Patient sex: M
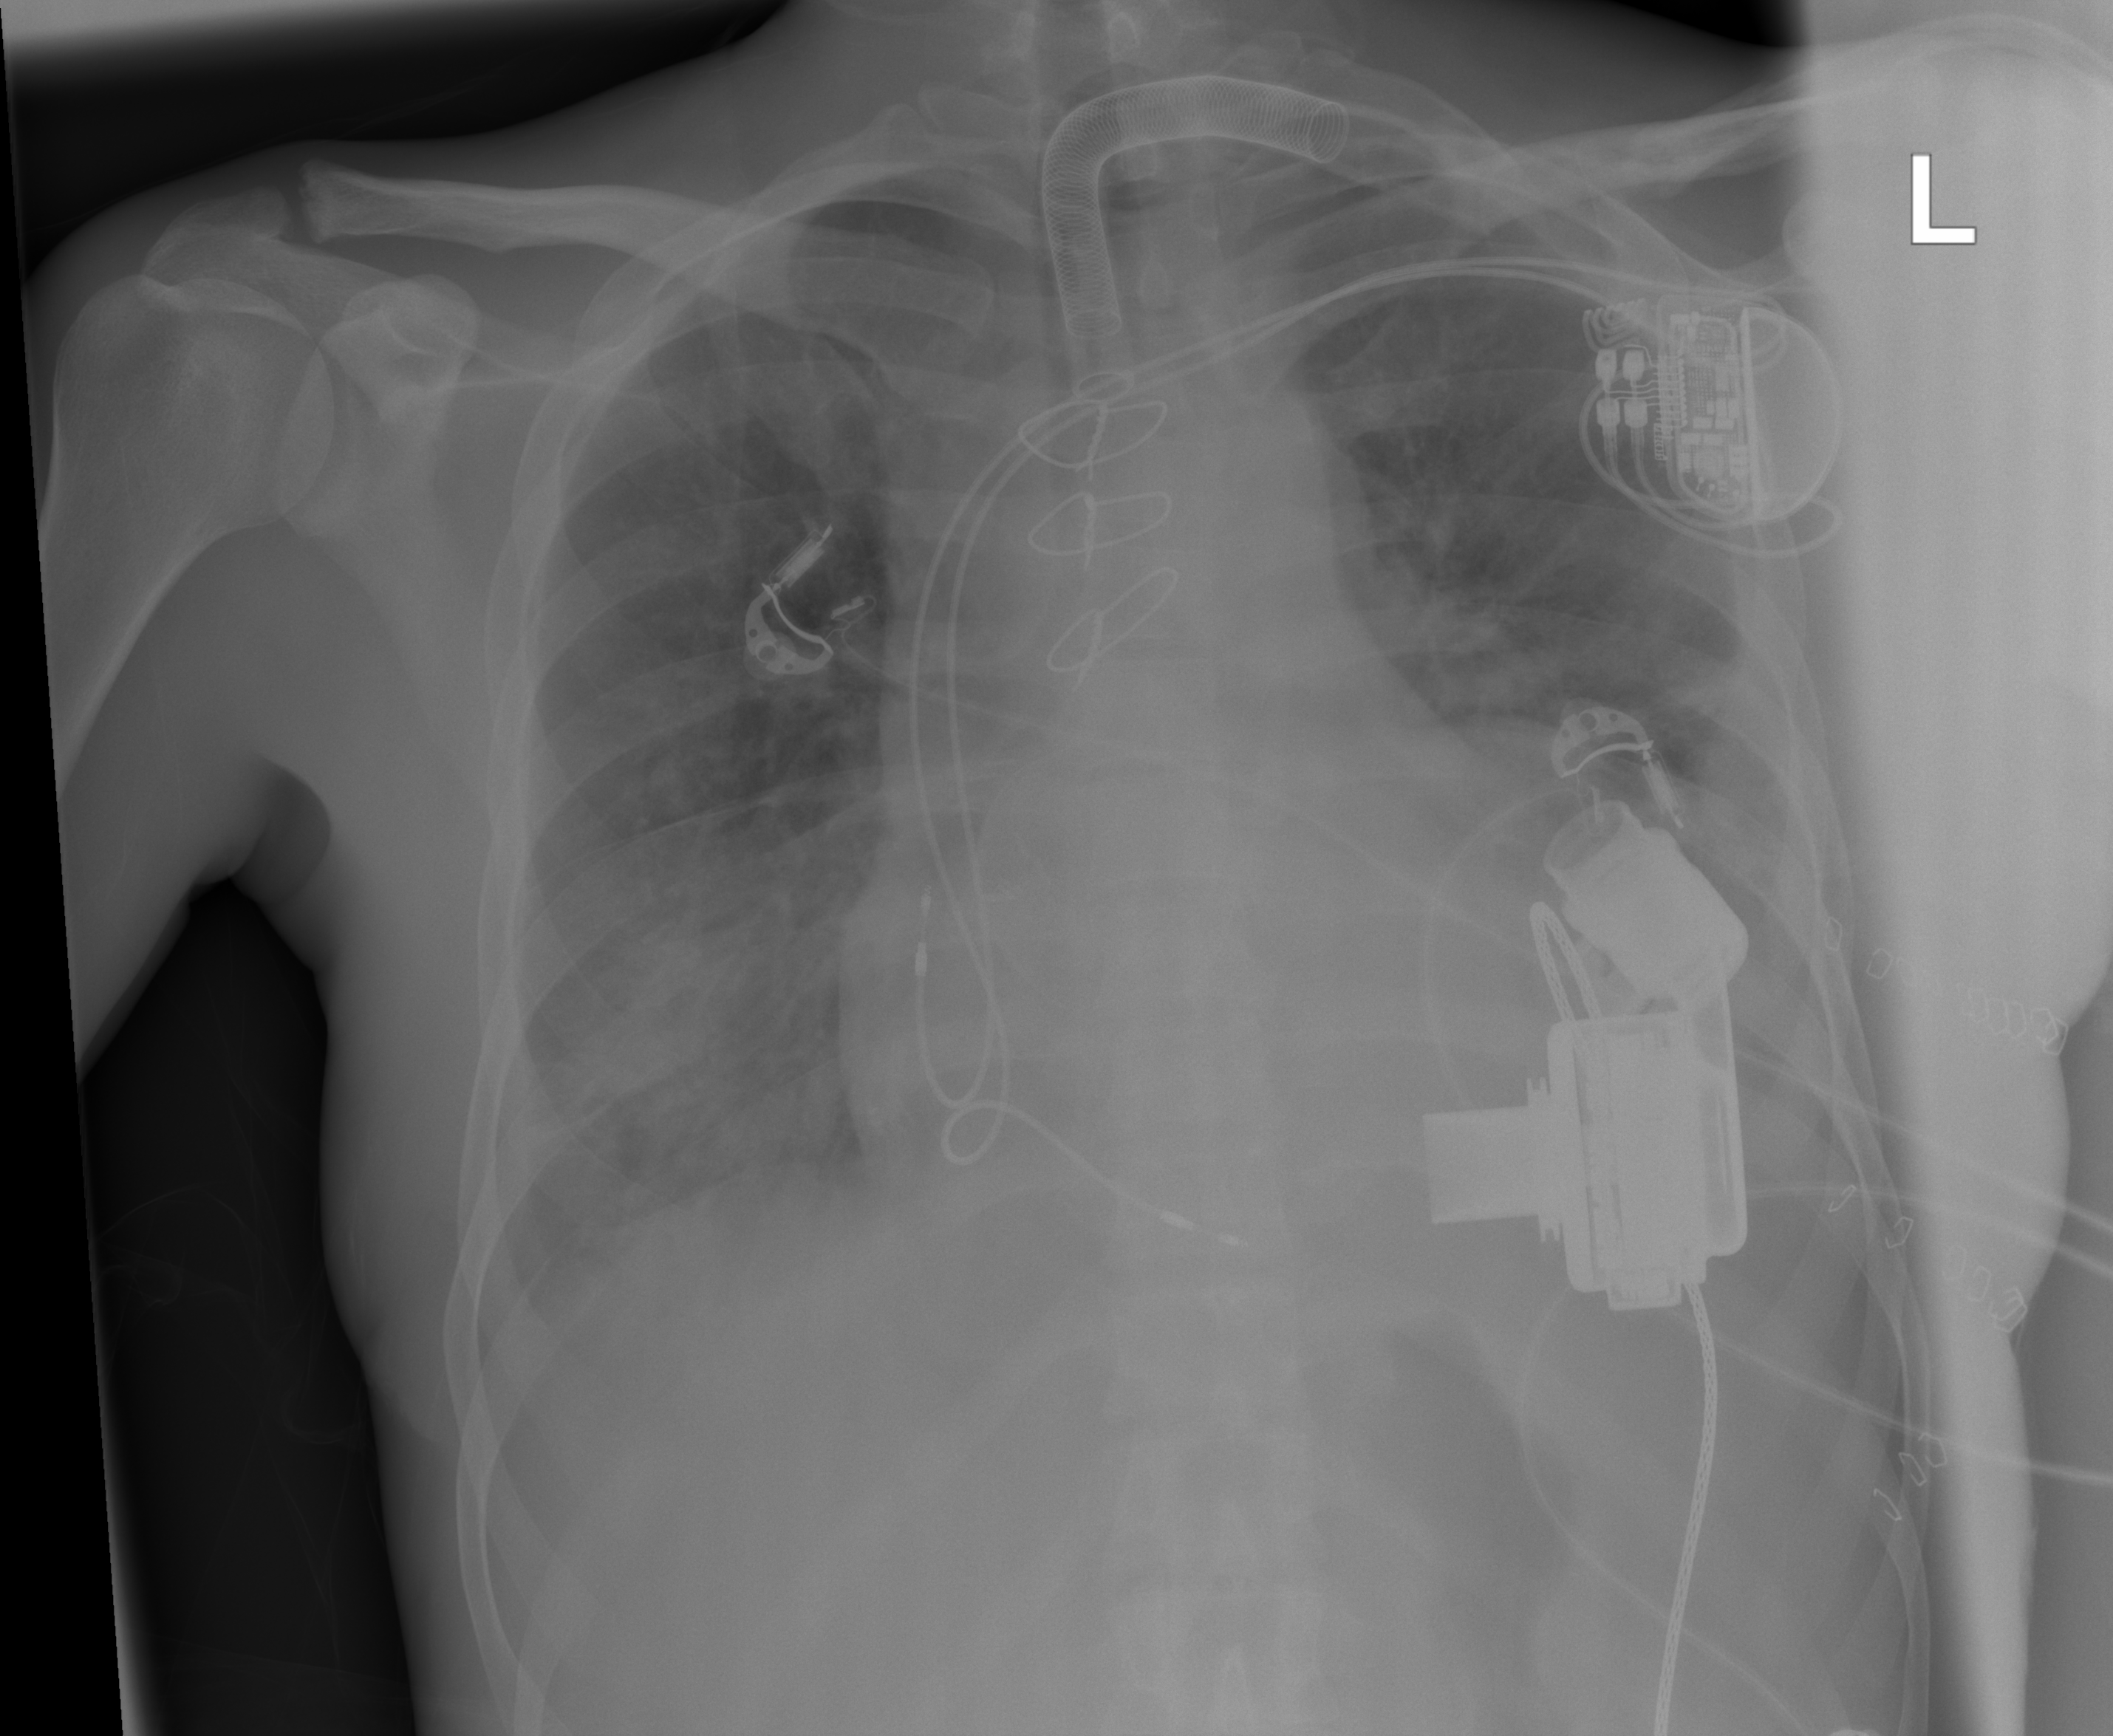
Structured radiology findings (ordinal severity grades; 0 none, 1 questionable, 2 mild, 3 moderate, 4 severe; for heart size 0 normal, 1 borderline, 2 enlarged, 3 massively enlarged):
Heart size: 2
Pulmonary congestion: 3
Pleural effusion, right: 2
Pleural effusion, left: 2
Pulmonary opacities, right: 3
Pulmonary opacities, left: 3
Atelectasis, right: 3
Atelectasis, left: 3